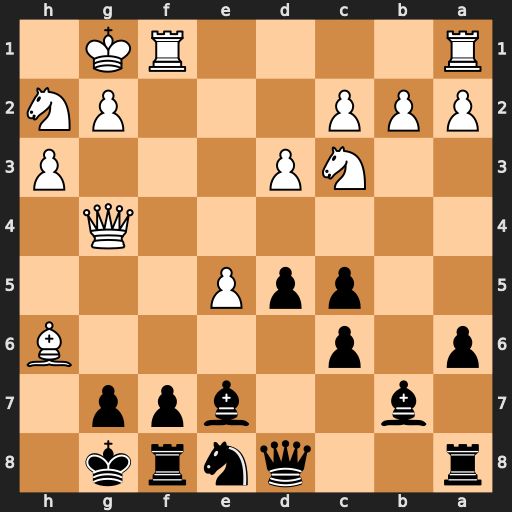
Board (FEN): r2qnrk1/1b2bpp1/p1p4B/2ppP3/6Q1/2NP3P/PPP3PN/R4RK1
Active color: b
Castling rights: -
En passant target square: -
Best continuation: Bc8 Qh5 gxh6